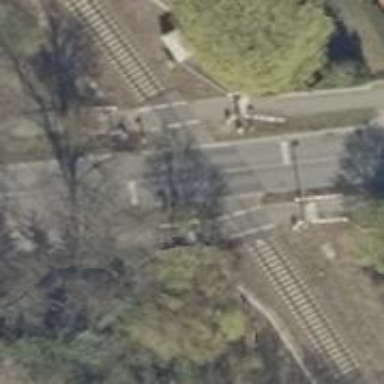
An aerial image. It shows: Level crossing on the railway with lights.